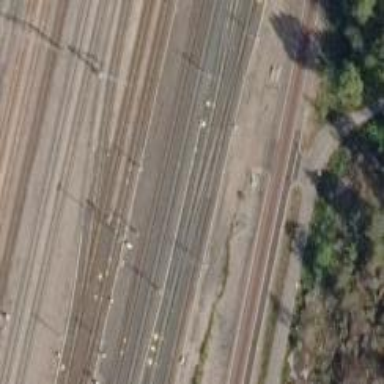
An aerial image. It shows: Railway signal.